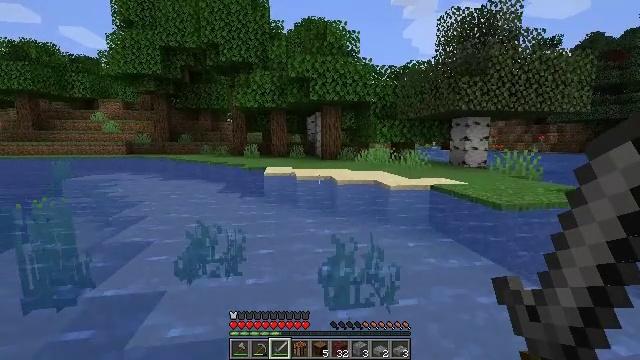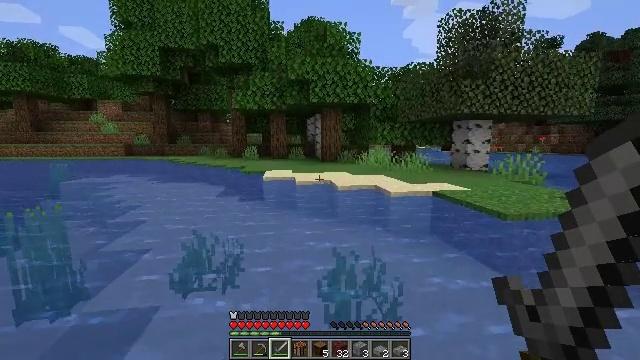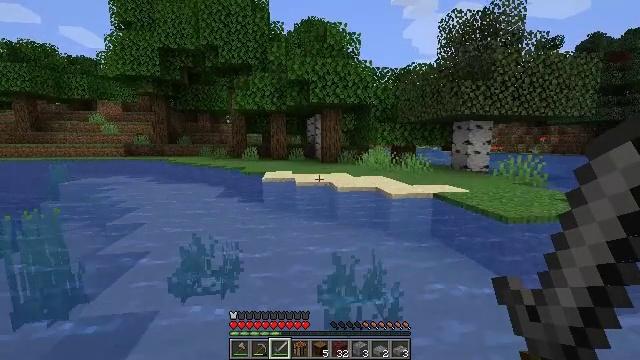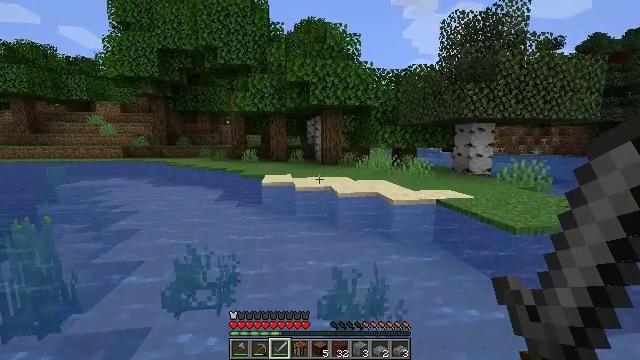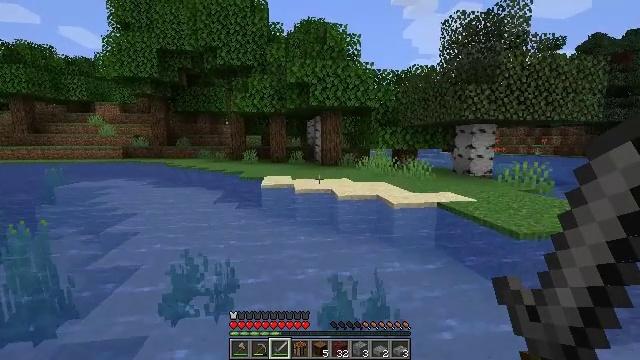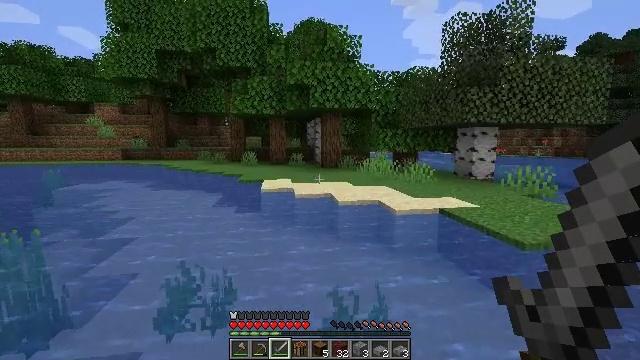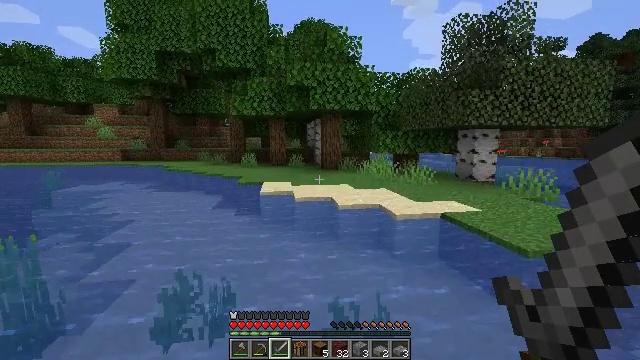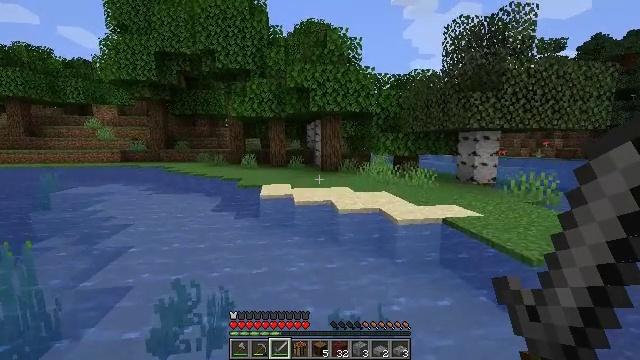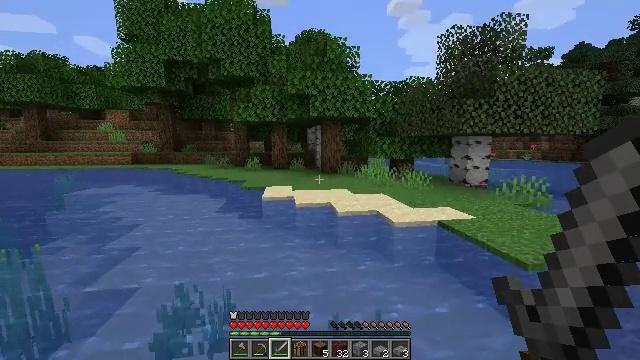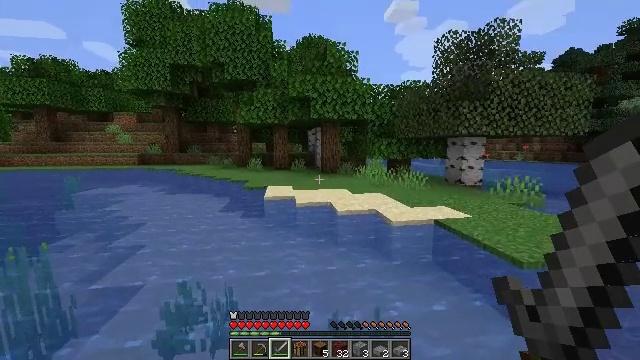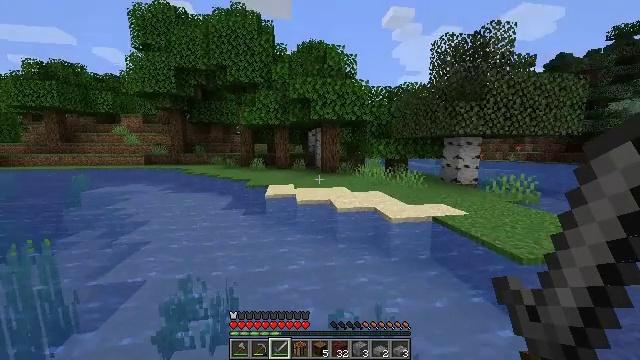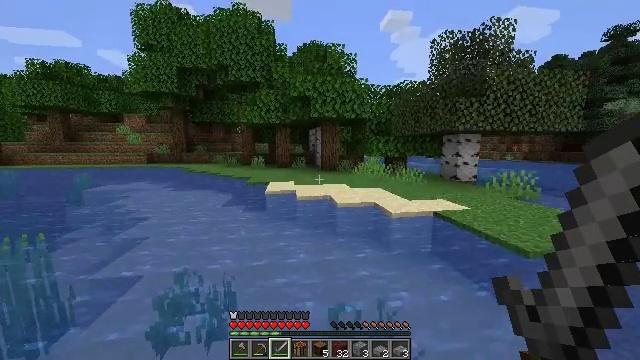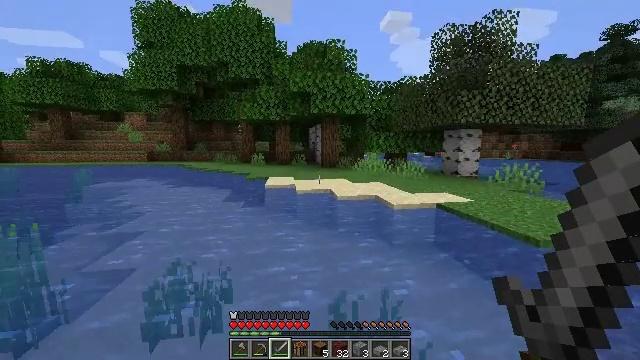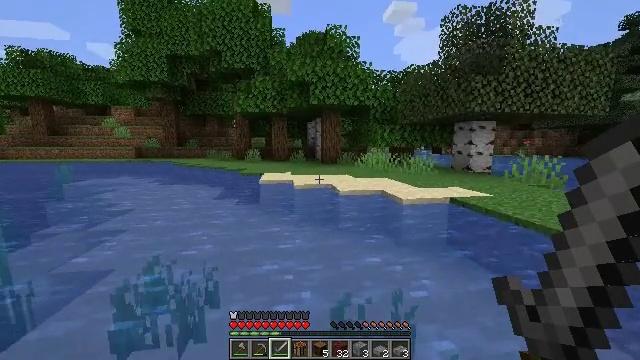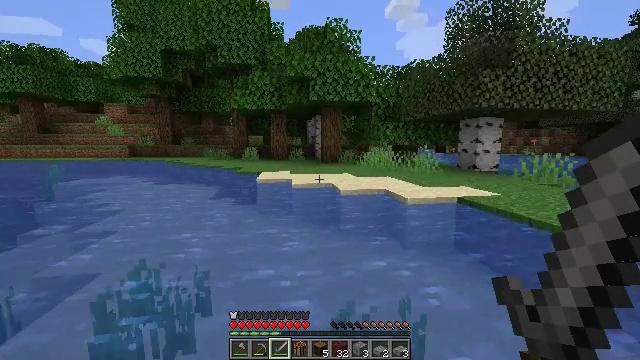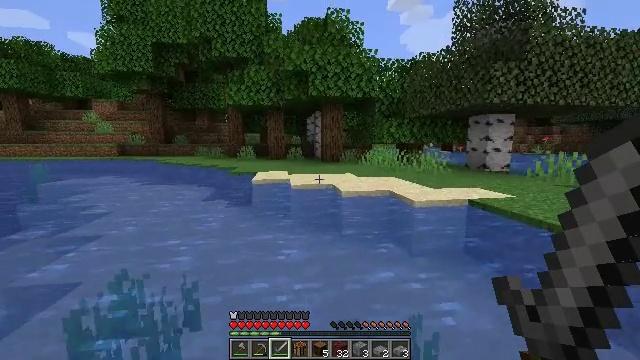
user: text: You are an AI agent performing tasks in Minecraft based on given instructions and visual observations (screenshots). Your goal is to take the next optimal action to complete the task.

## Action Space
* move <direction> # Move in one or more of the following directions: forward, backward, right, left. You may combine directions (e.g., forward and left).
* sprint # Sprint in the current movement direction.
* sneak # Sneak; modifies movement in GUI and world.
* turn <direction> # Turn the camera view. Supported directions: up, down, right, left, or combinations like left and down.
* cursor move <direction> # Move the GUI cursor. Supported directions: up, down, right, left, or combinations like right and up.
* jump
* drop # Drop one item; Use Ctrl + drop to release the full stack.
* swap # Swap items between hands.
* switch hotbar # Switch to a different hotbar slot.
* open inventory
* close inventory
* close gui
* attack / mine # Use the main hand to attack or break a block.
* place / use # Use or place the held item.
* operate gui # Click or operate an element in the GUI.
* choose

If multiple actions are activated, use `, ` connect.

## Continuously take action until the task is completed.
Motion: motion action
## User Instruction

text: Trim the tree by mining oak leaves.
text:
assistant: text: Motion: move forward, sprint, jump
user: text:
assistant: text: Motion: move forward, sprint
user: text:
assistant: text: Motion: move forward, sprint
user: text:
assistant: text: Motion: move forward, sprint, jump
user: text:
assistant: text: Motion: move forward, sprint, jump
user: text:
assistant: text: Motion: move forward, sprint, jump
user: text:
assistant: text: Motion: move forward, sprint, jump
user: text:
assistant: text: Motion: move forward, sprint
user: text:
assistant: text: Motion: move forward, sprint
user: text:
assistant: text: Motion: move forward, sprint
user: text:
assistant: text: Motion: move forward, sprint
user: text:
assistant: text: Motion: move forward, sprint, jump
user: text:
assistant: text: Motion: move forward, sprint, jump
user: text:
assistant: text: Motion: move forward, sprint, jump
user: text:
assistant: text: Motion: move forward, sprint, jump
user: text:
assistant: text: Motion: move forward, sprint, jump
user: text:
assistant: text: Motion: move forward, sprint, jump
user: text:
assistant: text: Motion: move forward, sprint
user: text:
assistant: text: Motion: move forward, sprint
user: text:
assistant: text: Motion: move forward, sprint
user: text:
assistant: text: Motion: move forward, sprint, jump
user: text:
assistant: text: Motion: move forward, sprint, jump
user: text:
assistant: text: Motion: move forward, sprint, jump
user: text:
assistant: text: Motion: move forward, sprint, jump
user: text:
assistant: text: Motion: move forward, sprint
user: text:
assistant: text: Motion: move forward, sprint
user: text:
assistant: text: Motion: move forward, sprint, jump
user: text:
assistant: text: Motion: move forward, sprint, jump
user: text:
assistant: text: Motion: move forward, sprint, jump
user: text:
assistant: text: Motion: move forward, sprint, turn right